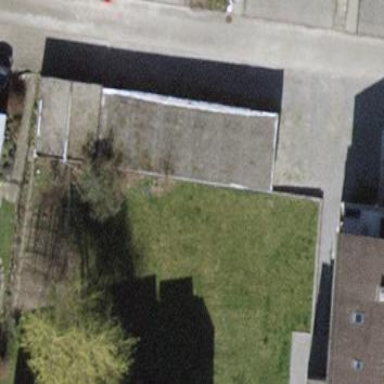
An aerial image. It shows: Group of garages.